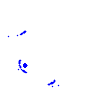
Particle: kaon